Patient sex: F
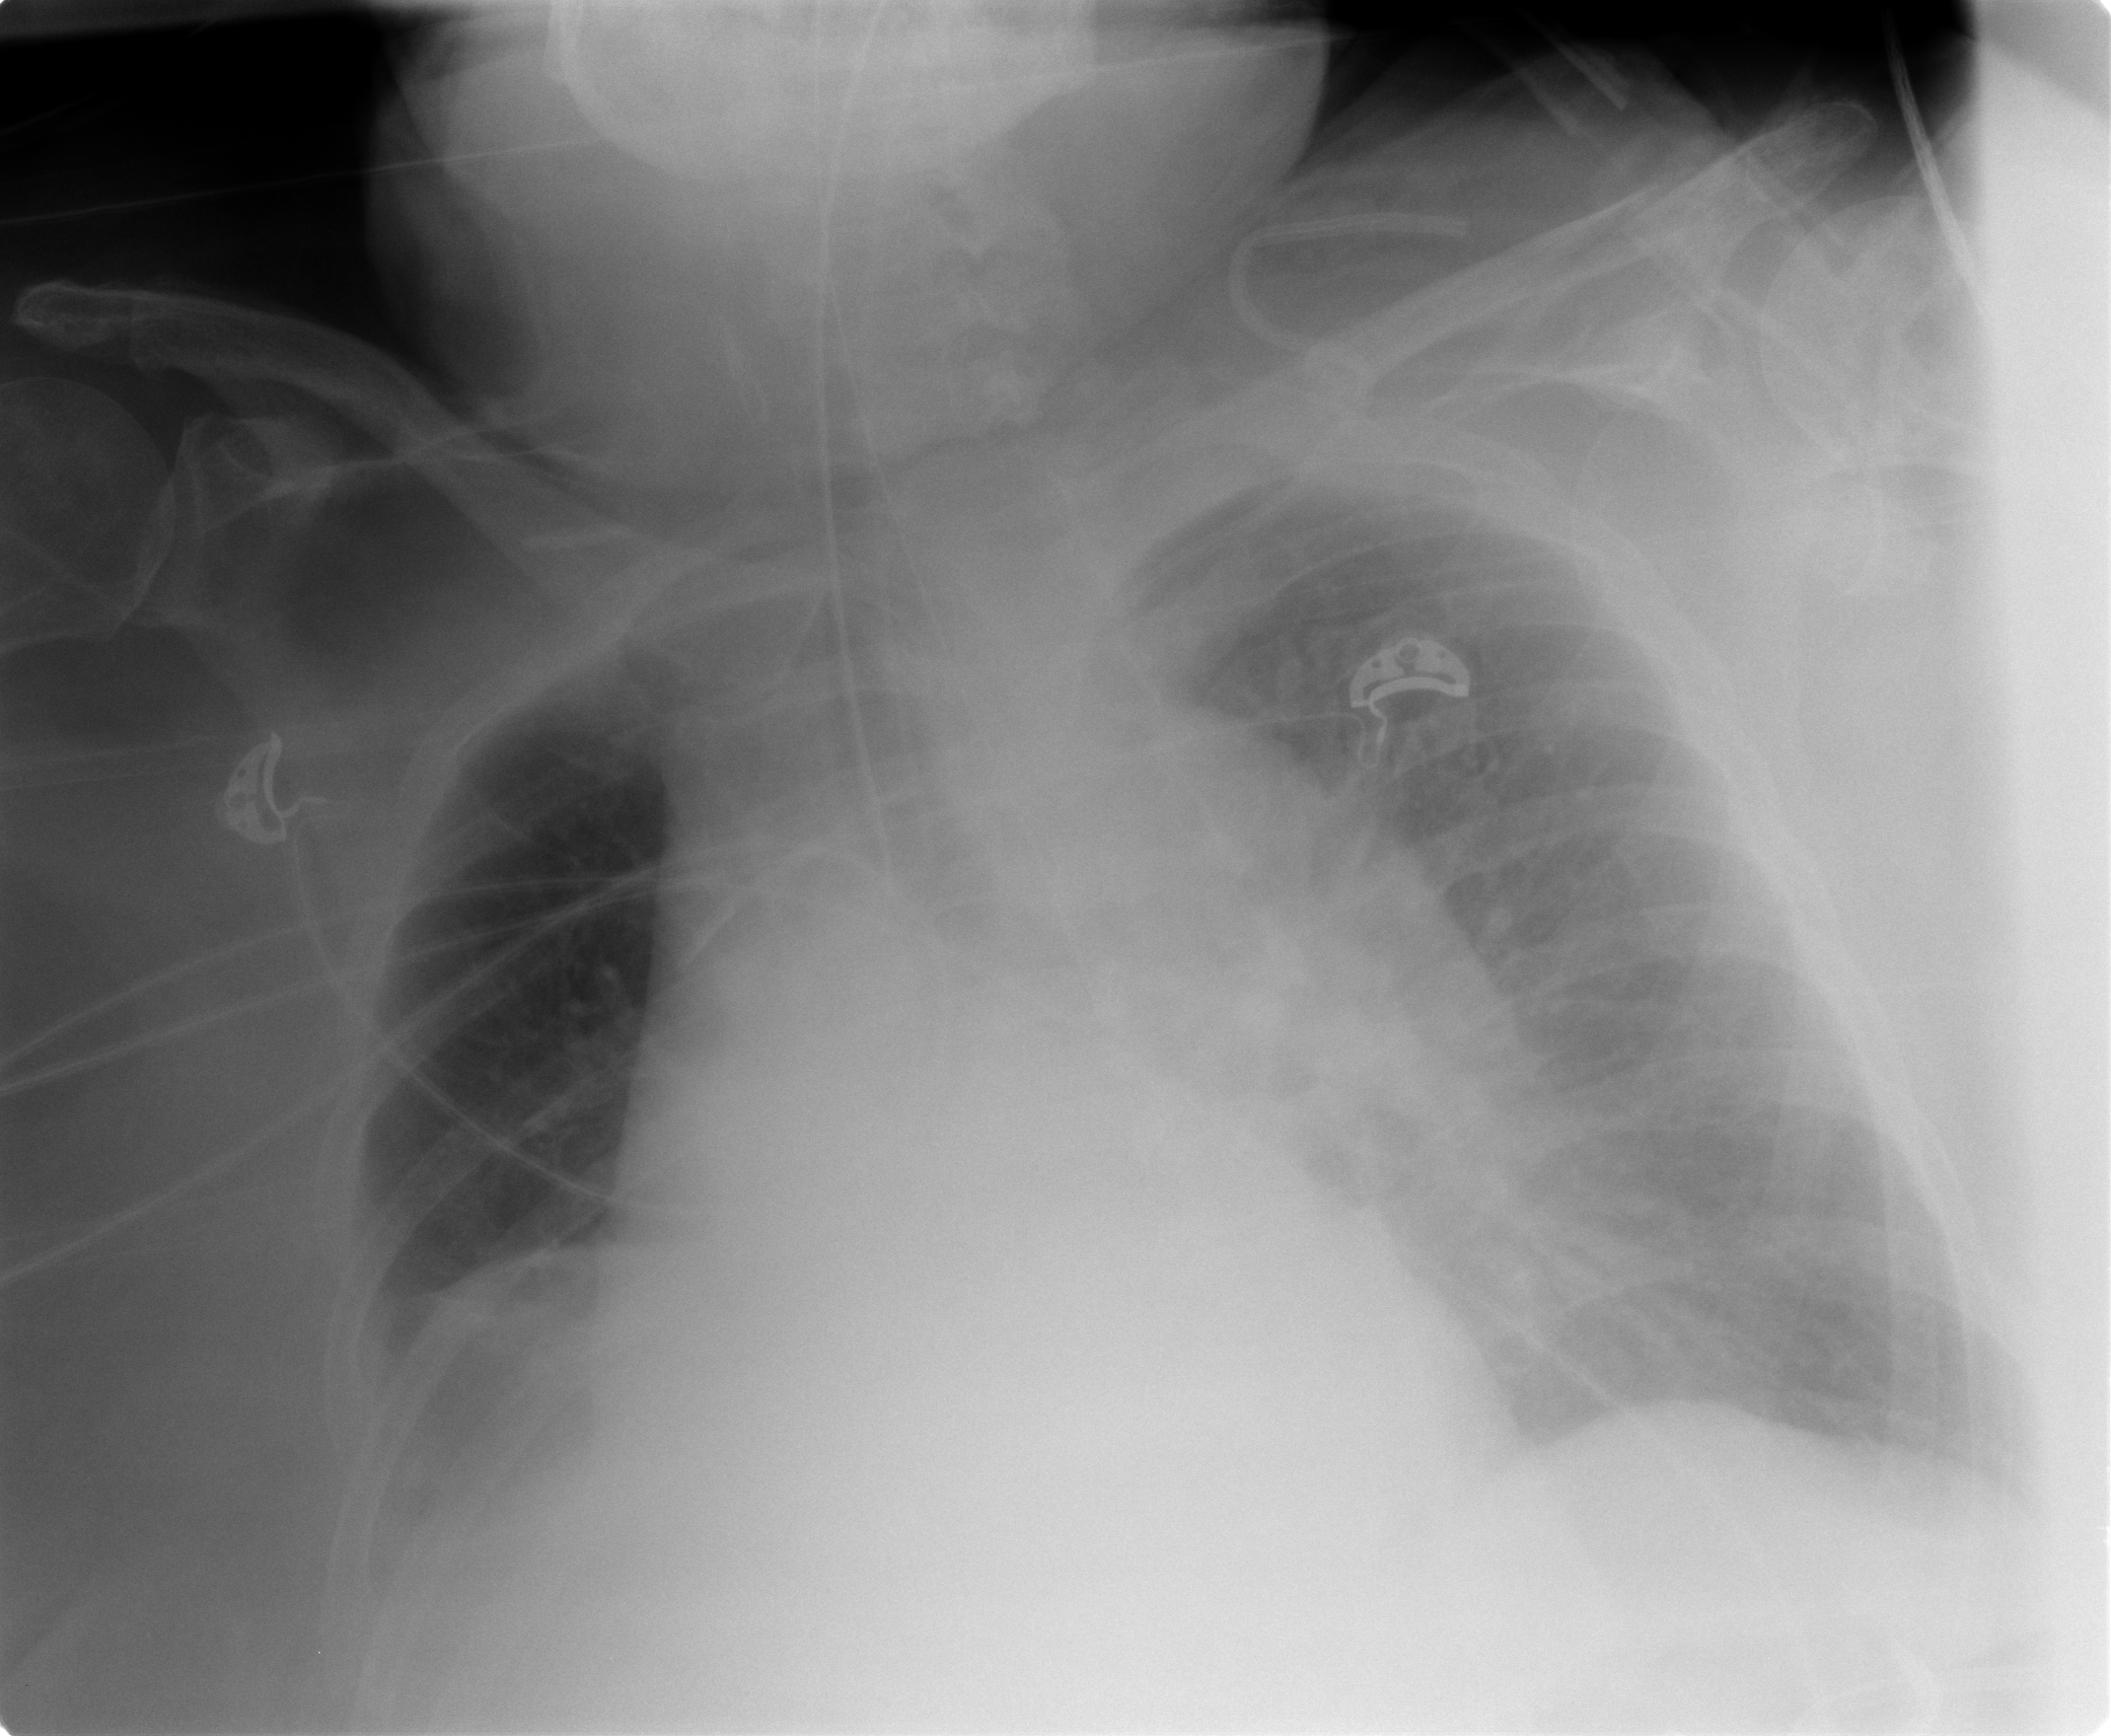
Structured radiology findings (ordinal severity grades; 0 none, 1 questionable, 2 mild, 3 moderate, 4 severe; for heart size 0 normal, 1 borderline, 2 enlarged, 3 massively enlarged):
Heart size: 2
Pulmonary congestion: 2
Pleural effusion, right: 2
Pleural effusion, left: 2
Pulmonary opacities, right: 0
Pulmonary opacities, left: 2
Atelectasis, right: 2
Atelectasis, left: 2